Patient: sex M, age 38
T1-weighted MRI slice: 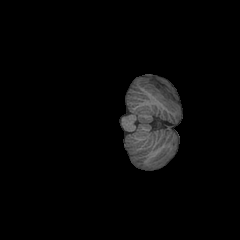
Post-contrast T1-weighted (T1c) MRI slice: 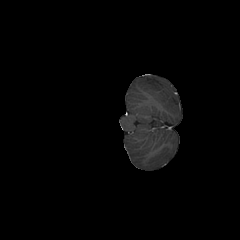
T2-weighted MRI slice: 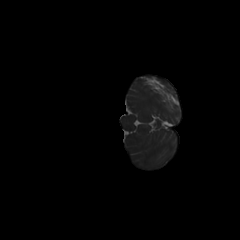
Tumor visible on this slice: no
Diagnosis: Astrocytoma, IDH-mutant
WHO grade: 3